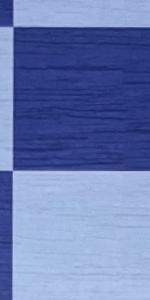
Label: Empty